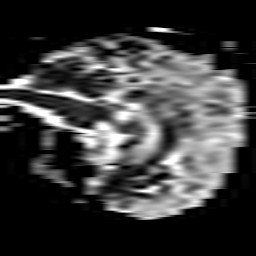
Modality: ADC
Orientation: sagittal
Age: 73
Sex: female
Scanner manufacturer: philips
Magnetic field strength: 3 T
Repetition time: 3.8 s
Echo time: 0.06134 s